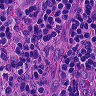
Metastatic tissue present: no